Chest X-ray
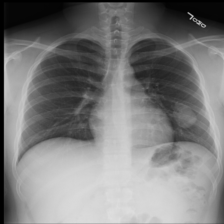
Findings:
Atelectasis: negative
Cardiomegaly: negative
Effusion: negative
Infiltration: negative
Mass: positive
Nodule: negative
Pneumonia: negative
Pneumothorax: negative
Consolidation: negative
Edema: negative
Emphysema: negative
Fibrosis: negative
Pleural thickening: negative
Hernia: negative